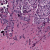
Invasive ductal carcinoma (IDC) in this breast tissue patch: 0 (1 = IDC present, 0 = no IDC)